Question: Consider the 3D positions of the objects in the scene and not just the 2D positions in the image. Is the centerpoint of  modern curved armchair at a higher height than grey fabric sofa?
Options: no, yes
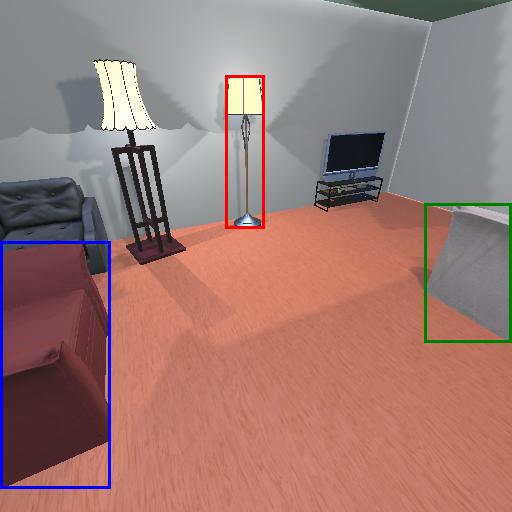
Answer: no